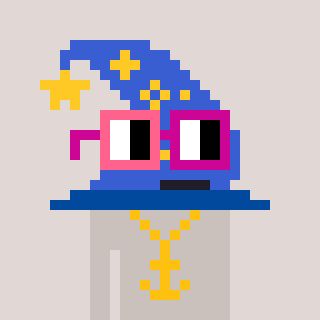
a pixel art character with square pink and red glasses, a wizard hat-shaped head and a foggrey-colored body on a warm background